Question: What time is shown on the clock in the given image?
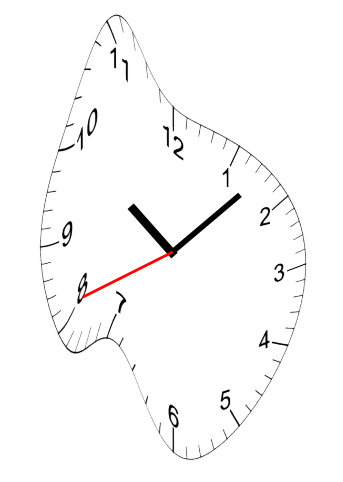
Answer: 10:07:41